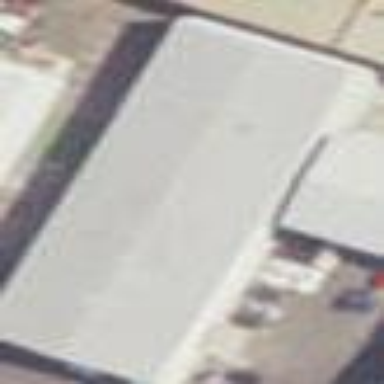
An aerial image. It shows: Warehouse.